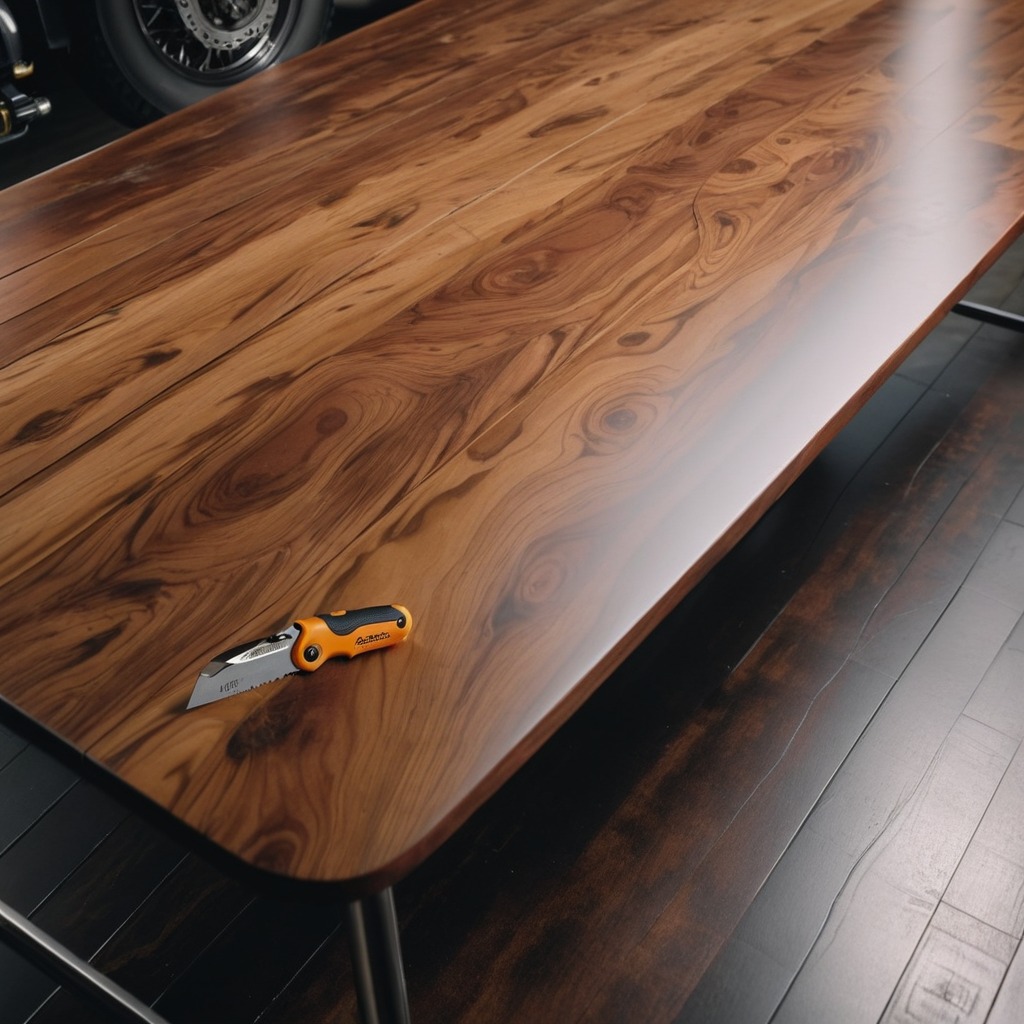
A utility knife is lying on the wooden table in a vintage motorcycle garage.